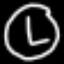
Label: clock